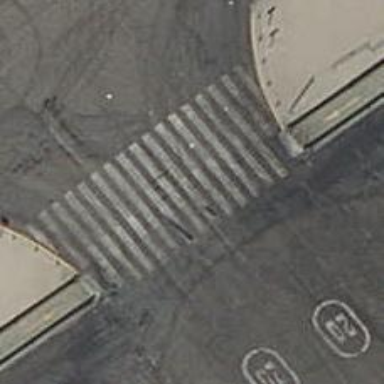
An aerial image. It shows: Uncontrolled road crossing.